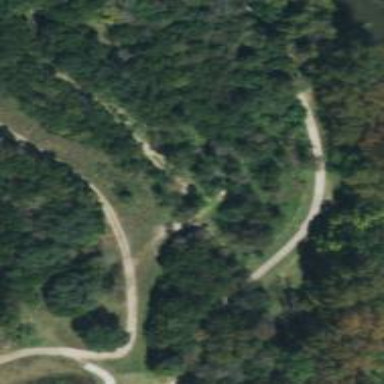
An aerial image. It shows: Disc golf hole.